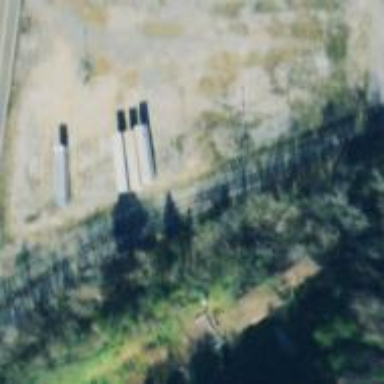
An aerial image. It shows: Disused railway spur line.